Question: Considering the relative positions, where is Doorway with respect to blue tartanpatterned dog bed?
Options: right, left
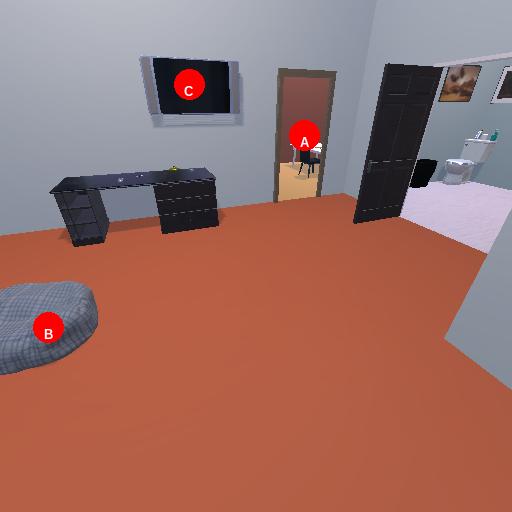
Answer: right